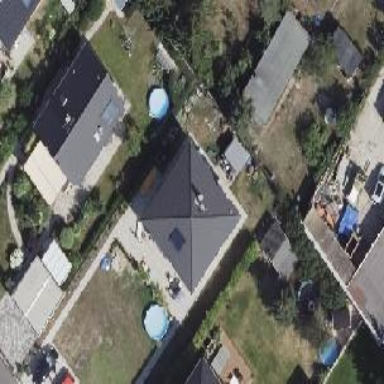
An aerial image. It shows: House with pyramidal roof shape.